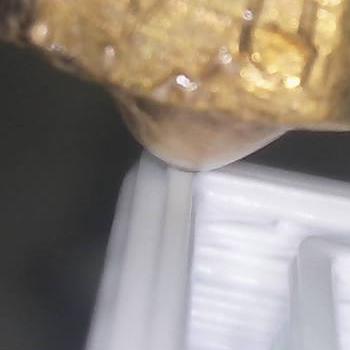
Flow rate: 94%